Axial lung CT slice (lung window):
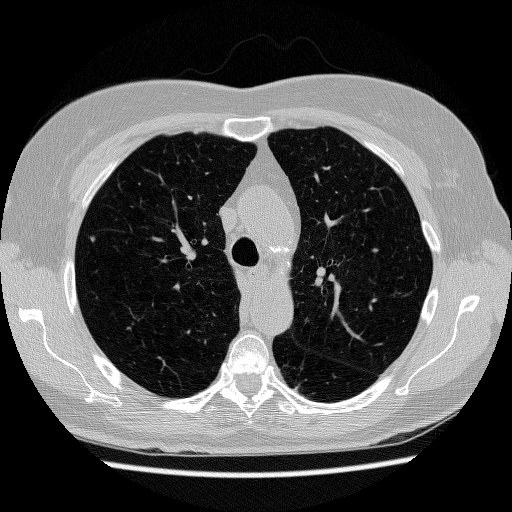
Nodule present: yes
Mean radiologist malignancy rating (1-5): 3